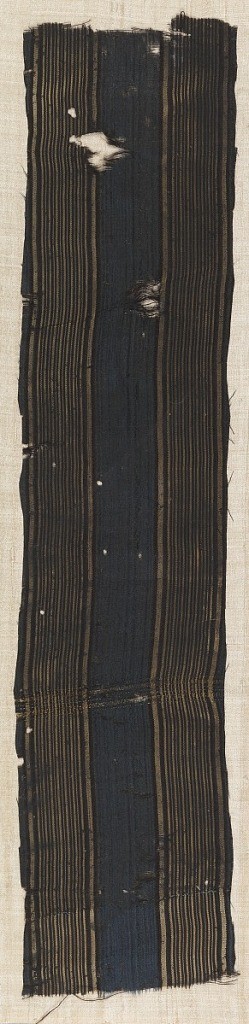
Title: Fragment
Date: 12th–14th century
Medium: silk Technique: plain weave
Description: Vertical fragment with a wide central band consisting of thin navy blue and black stripes surrounded by borders on either side of thin black and light brown stripes.